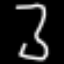
Label: hourglass